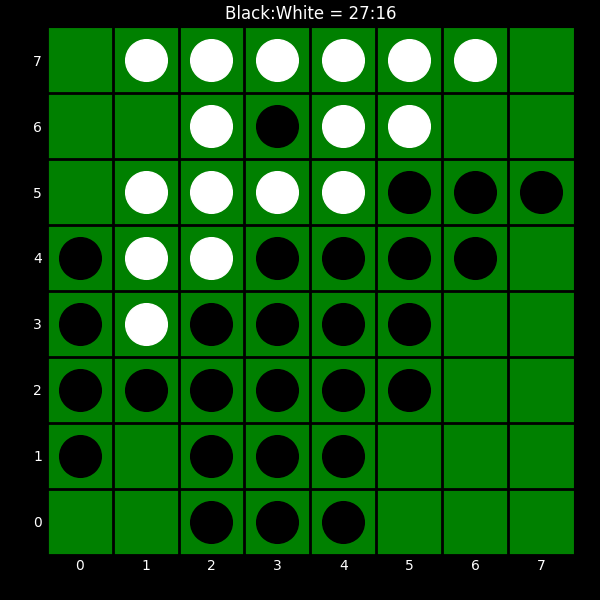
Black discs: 27
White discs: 16